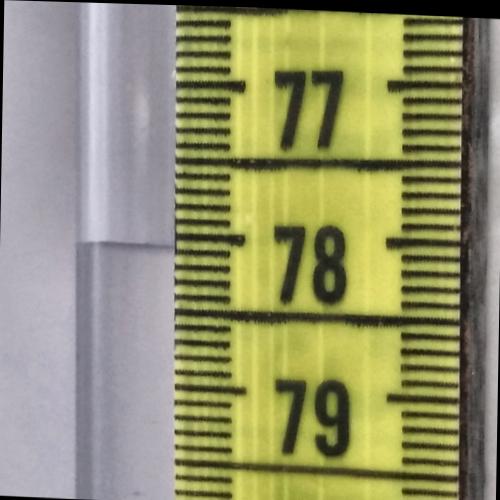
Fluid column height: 78.1 cm